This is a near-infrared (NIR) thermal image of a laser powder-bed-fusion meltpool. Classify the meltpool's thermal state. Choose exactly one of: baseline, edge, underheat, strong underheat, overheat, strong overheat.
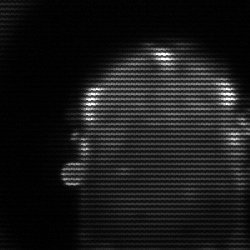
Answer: baseline